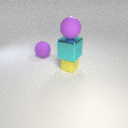
small yellow rubber cube in front of large purple rubber sphere